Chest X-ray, PA view. Patient: 32 years old, sex M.
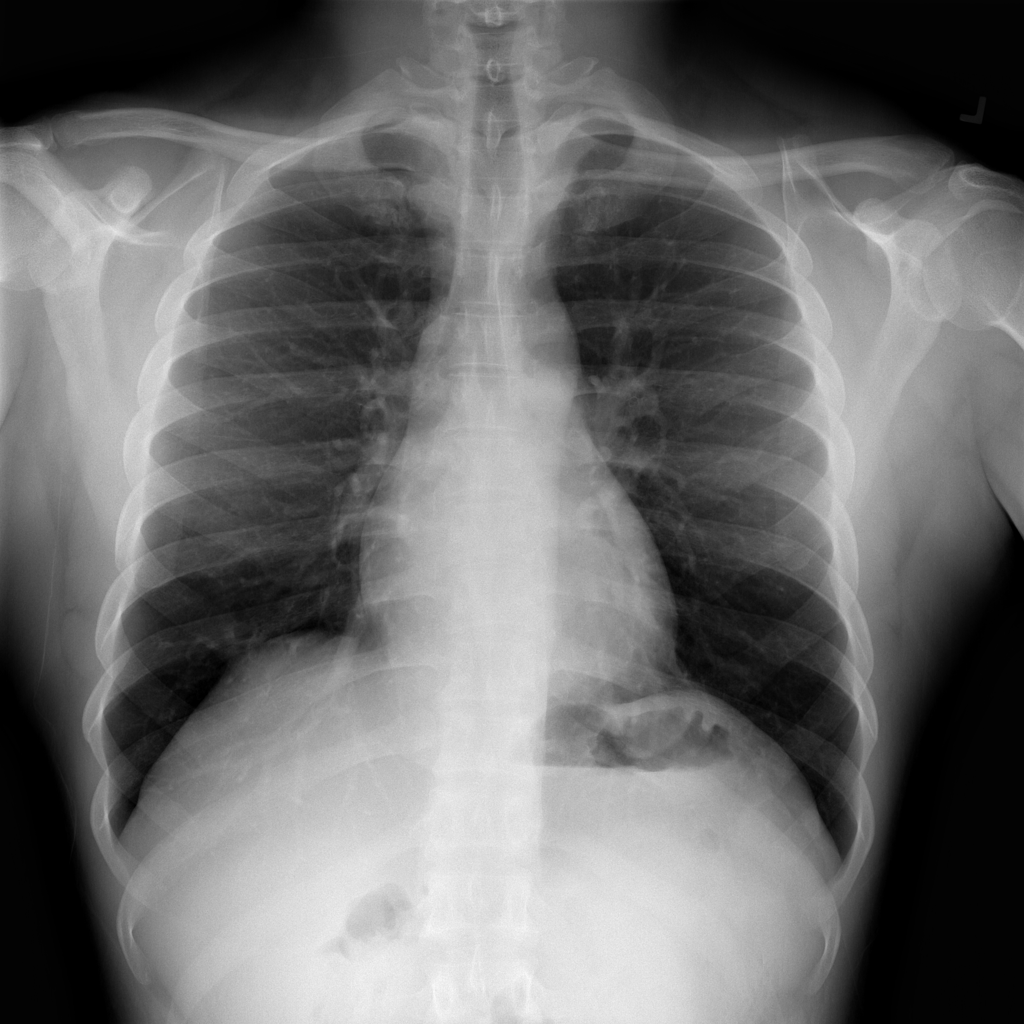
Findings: No Finding